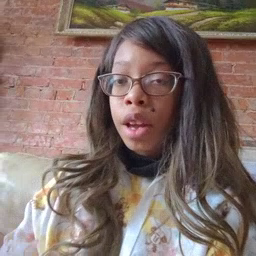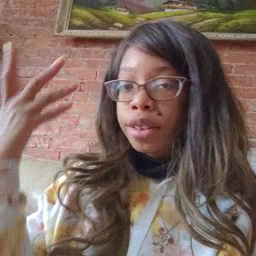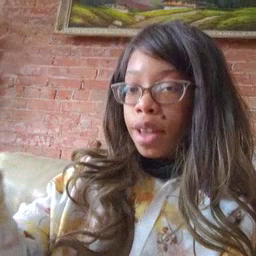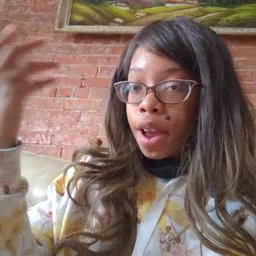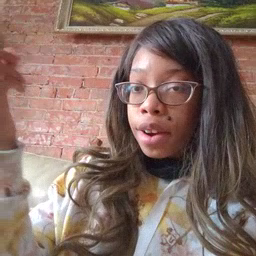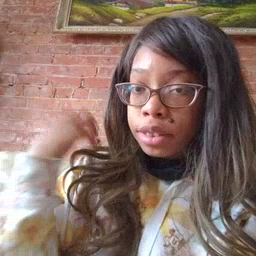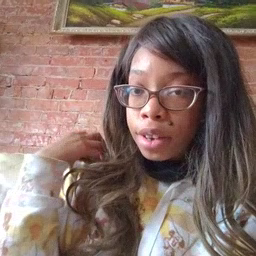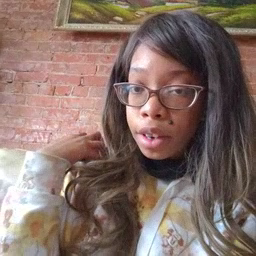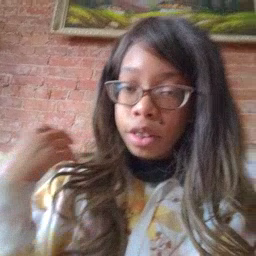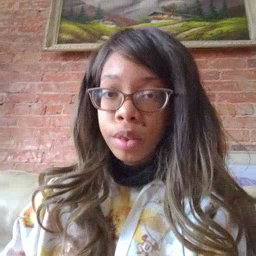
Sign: outside